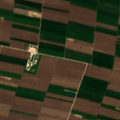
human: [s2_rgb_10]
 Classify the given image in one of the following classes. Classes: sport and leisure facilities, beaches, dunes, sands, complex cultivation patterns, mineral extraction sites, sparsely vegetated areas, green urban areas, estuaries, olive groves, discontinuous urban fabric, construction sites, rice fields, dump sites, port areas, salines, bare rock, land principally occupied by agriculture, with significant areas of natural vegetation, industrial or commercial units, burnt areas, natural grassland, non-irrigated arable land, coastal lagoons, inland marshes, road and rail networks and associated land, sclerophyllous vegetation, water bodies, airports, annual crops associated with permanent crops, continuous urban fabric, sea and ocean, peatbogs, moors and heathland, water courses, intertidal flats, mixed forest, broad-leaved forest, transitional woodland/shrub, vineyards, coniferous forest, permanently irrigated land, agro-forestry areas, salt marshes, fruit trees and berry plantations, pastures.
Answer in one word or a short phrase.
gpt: non-irrigated arable land